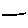
Label: line